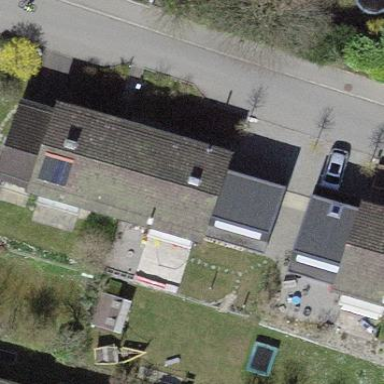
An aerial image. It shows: Residential building.